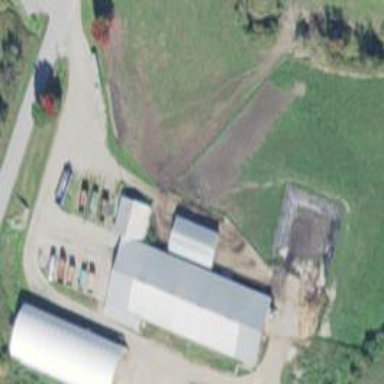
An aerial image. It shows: Farm auxiliary building.